Interaction volume radius: 5 \u00c5
Interaction volume height: 10 \u00c5
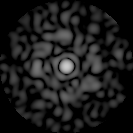
Disorder parameter: 0.8197